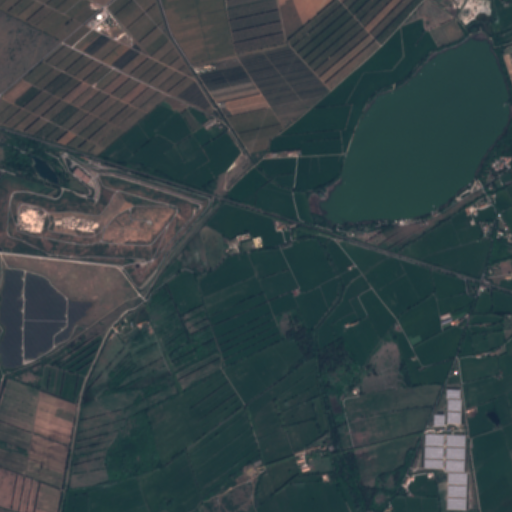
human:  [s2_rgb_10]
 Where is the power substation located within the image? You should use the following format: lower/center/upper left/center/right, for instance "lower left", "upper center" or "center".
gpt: The power substation is located in the center right of the image.
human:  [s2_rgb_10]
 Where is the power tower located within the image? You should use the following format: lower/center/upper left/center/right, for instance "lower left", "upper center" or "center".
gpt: The power tower is located in the center right of the image.
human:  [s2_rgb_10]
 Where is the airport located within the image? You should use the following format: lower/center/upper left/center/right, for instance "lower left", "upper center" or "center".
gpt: There is no airport in the image.